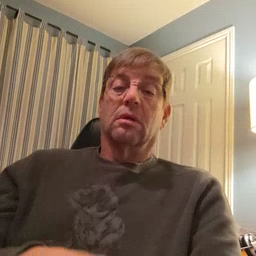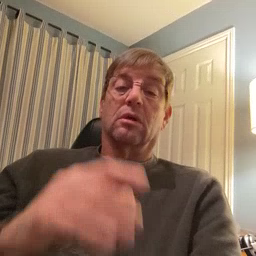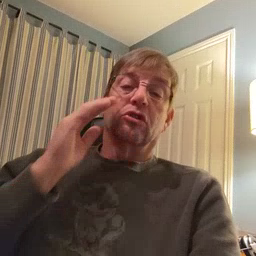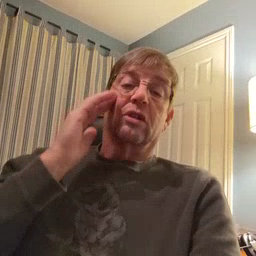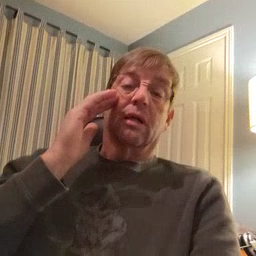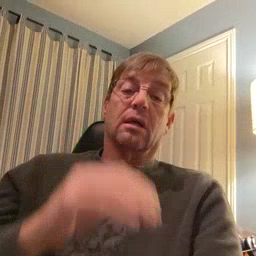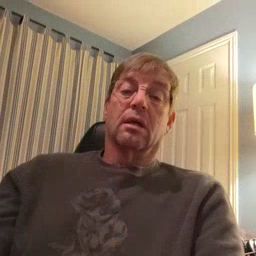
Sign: cheek